Aerial crown-view tile of a tropical tree (Barro Colorado Island, Panama), acquired 20241112:
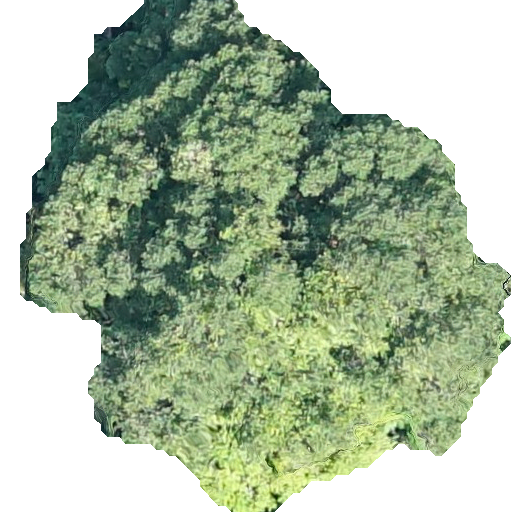
Species: Calophyllum longifolium
GBIF accepted scientific name: Calophyllum longifolium
Crown area: 262.481 m²